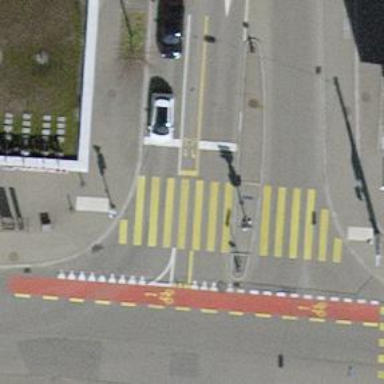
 there are traffic signals and zebra crossing."